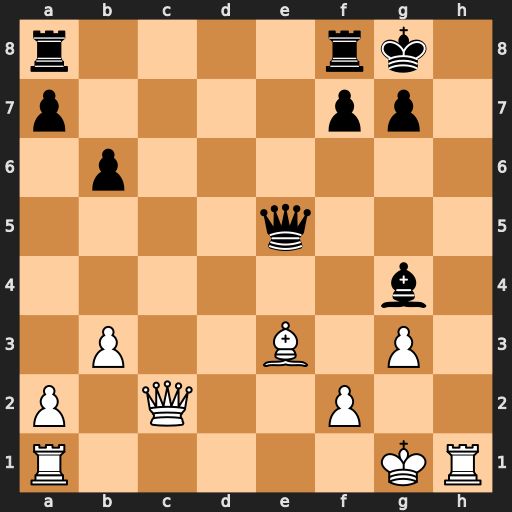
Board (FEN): r4rk1/p4pp1/1p6/4q3/6b1/1P2B1P1/P1Q2P2/R5KR
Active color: w
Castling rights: -
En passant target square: -
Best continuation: Qh7#